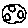
Label: moon